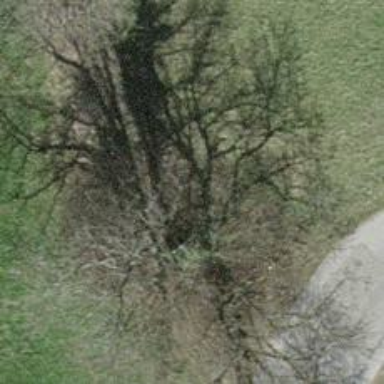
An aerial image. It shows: Urban tree adding natural touch to the cityscape.